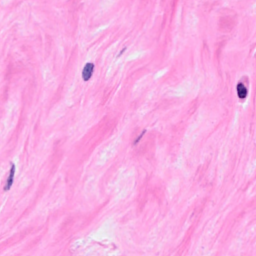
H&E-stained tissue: Breast